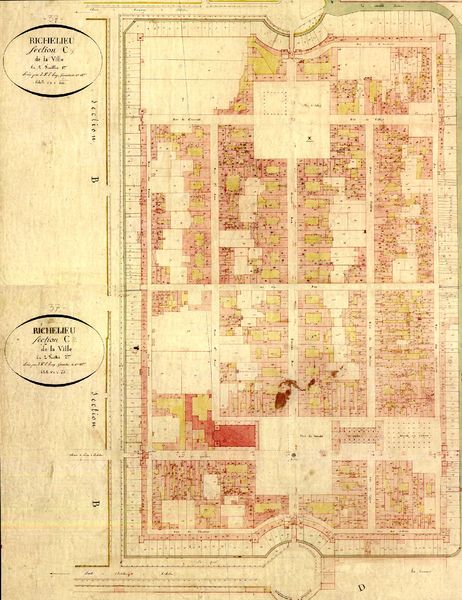
Titel: Le Chateau & La Cité Idéale Richelieu
Standort: Tour de Mosson (EU - F)
Schlagwörter: gelb, stadt, frankreich, skizze, zeichnung, zimmer, gebäude, park, rot, schloss, beige, architektur, rahmen, häuser, schrift, papier, flächen, eingang, seite, text, stempel, entwurf, ecken, pergament, portal, karte, mauern, plan, ausgang, gärten, quadrat, raster, grundriss, parzellen, kataster, grundstücke, goldbraun, richelieu, ricilieu